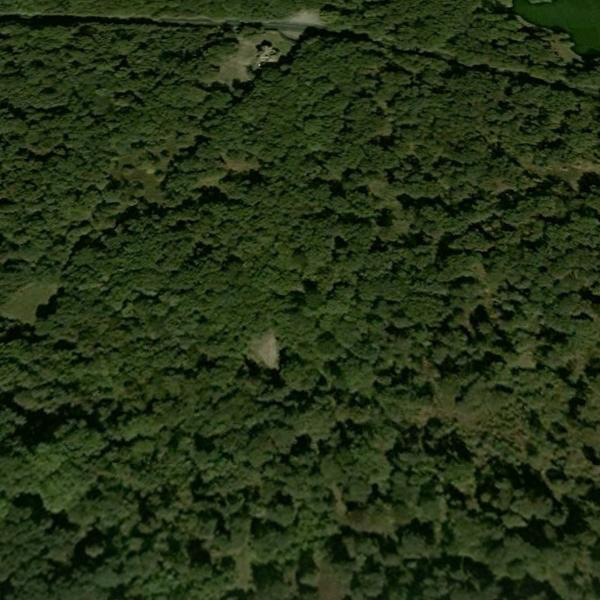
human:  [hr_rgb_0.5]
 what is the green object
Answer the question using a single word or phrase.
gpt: forest